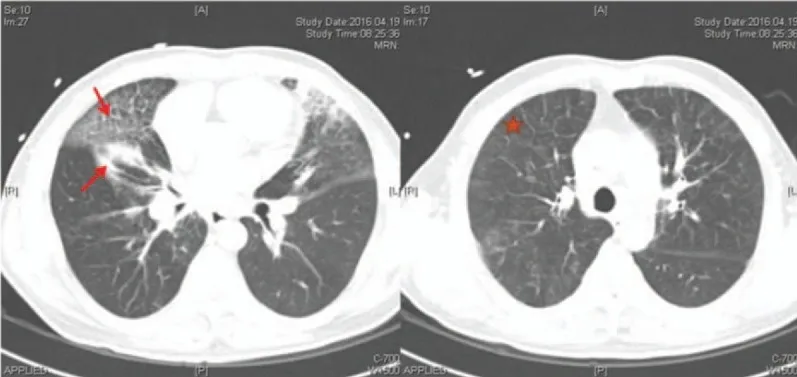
Chest CT (pulmonary window) in patient with MT. Note the findings of pulmonary consolidation (arrow) and pulmonary edema (asterisk).
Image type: radiology (ct)